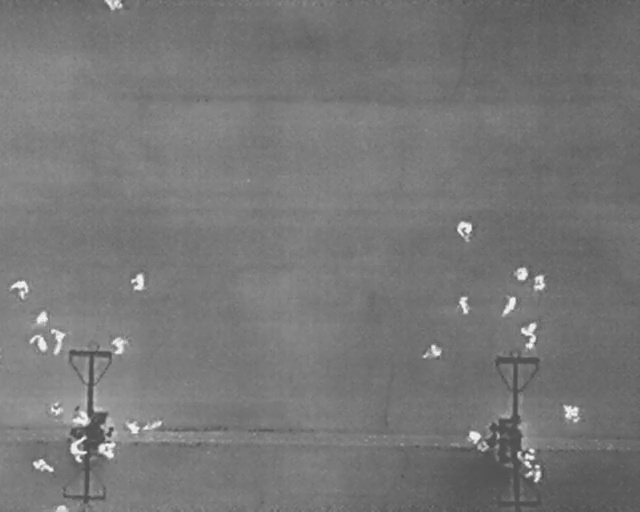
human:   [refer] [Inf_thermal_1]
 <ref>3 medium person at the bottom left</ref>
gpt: <box>[[7, 78, 10, 81, 2], [10, 79, 14, 82, 2], [19, 81, 21, 84, 2]]</box>

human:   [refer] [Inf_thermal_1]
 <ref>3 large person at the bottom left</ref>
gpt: <box>[[5, 88, 7, 93, 5], [9, 86, 14, 89, 2], [14, 86, 18, 89, 2]]</box>

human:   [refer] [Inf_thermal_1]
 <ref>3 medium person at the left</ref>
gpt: <box>[[19, 53, 22, 56, 2], [5, 60, 7, 63, 2], [4, 65, 7, 68, 141]]</box>

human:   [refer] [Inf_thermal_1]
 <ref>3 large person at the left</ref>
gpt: <box>[[17, 65, 19, 69, 2], [0, 54, 4, 58, 2], [6, 64, 11, 68, 2]]</box>

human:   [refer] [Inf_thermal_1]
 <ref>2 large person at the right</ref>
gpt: <box>[[70, 43, 74, 46, 2], [80, 64, 84, 67, 4]]</box>

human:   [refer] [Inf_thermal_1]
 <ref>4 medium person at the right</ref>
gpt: <box>[[70, 58, 74, 60, 2], [79, 51, 82, 54, 2], [82, 53, 85, 56, 2], [77, 58, 81, 60, 19]]</box>

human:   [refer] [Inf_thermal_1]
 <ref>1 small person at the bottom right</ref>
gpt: <box>[[74, 86, 76, 88, 2]]</box>

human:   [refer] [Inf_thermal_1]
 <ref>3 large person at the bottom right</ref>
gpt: <box>[[87, 79, 90, 82, 2], [80, 87, 83, 91, 2], [81, 90, 84, 94, 2]]</box>